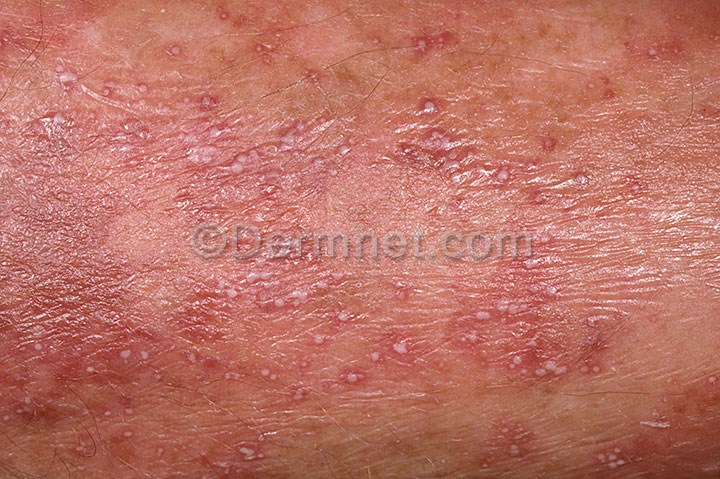
Disease: Psoriasis pictures Lichen Planus and related diseases